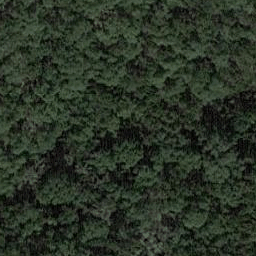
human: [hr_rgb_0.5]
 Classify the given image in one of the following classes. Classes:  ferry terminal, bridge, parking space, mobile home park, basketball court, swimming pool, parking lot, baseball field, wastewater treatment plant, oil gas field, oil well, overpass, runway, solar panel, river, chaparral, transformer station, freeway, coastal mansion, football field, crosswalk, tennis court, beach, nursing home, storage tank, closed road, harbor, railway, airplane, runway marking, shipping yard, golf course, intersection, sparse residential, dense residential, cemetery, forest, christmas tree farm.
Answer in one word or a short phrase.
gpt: forest